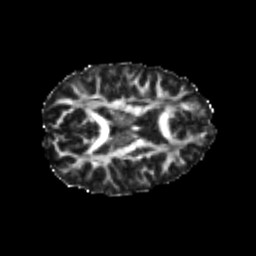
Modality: FA
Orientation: axial
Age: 25
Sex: female
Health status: healthy
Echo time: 0.074 s